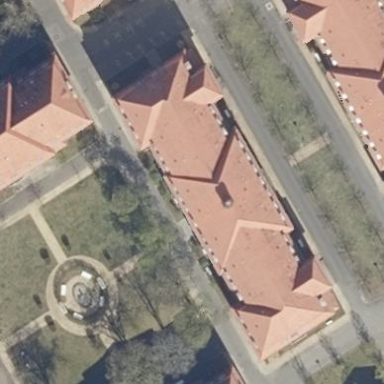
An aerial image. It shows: Beautiful apartment building with mansard roof.